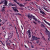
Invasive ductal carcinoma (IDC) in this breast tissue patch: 1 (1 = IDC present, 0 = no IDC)